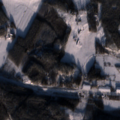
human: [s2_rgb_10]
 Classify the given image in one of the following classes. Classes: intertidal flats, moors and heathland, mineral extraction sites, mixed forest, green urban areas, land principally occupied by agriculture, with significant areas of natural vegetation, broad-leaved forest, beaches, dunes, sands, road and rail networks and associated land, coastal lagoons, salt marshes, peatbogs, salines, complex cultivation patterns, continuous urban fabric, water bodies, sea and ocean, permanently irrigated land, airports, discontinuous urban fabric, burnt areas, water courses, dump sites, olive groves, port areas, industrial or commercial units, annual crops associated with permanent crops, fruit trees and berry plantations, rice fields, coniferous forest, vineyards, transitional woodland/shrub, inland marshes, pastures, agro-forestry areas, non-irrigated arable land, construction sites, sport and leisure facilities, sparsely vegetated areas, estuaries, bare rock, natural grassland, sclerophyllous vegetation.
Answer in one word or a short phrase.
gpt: non-irrigated arable land, coniferous forest, mixed forest